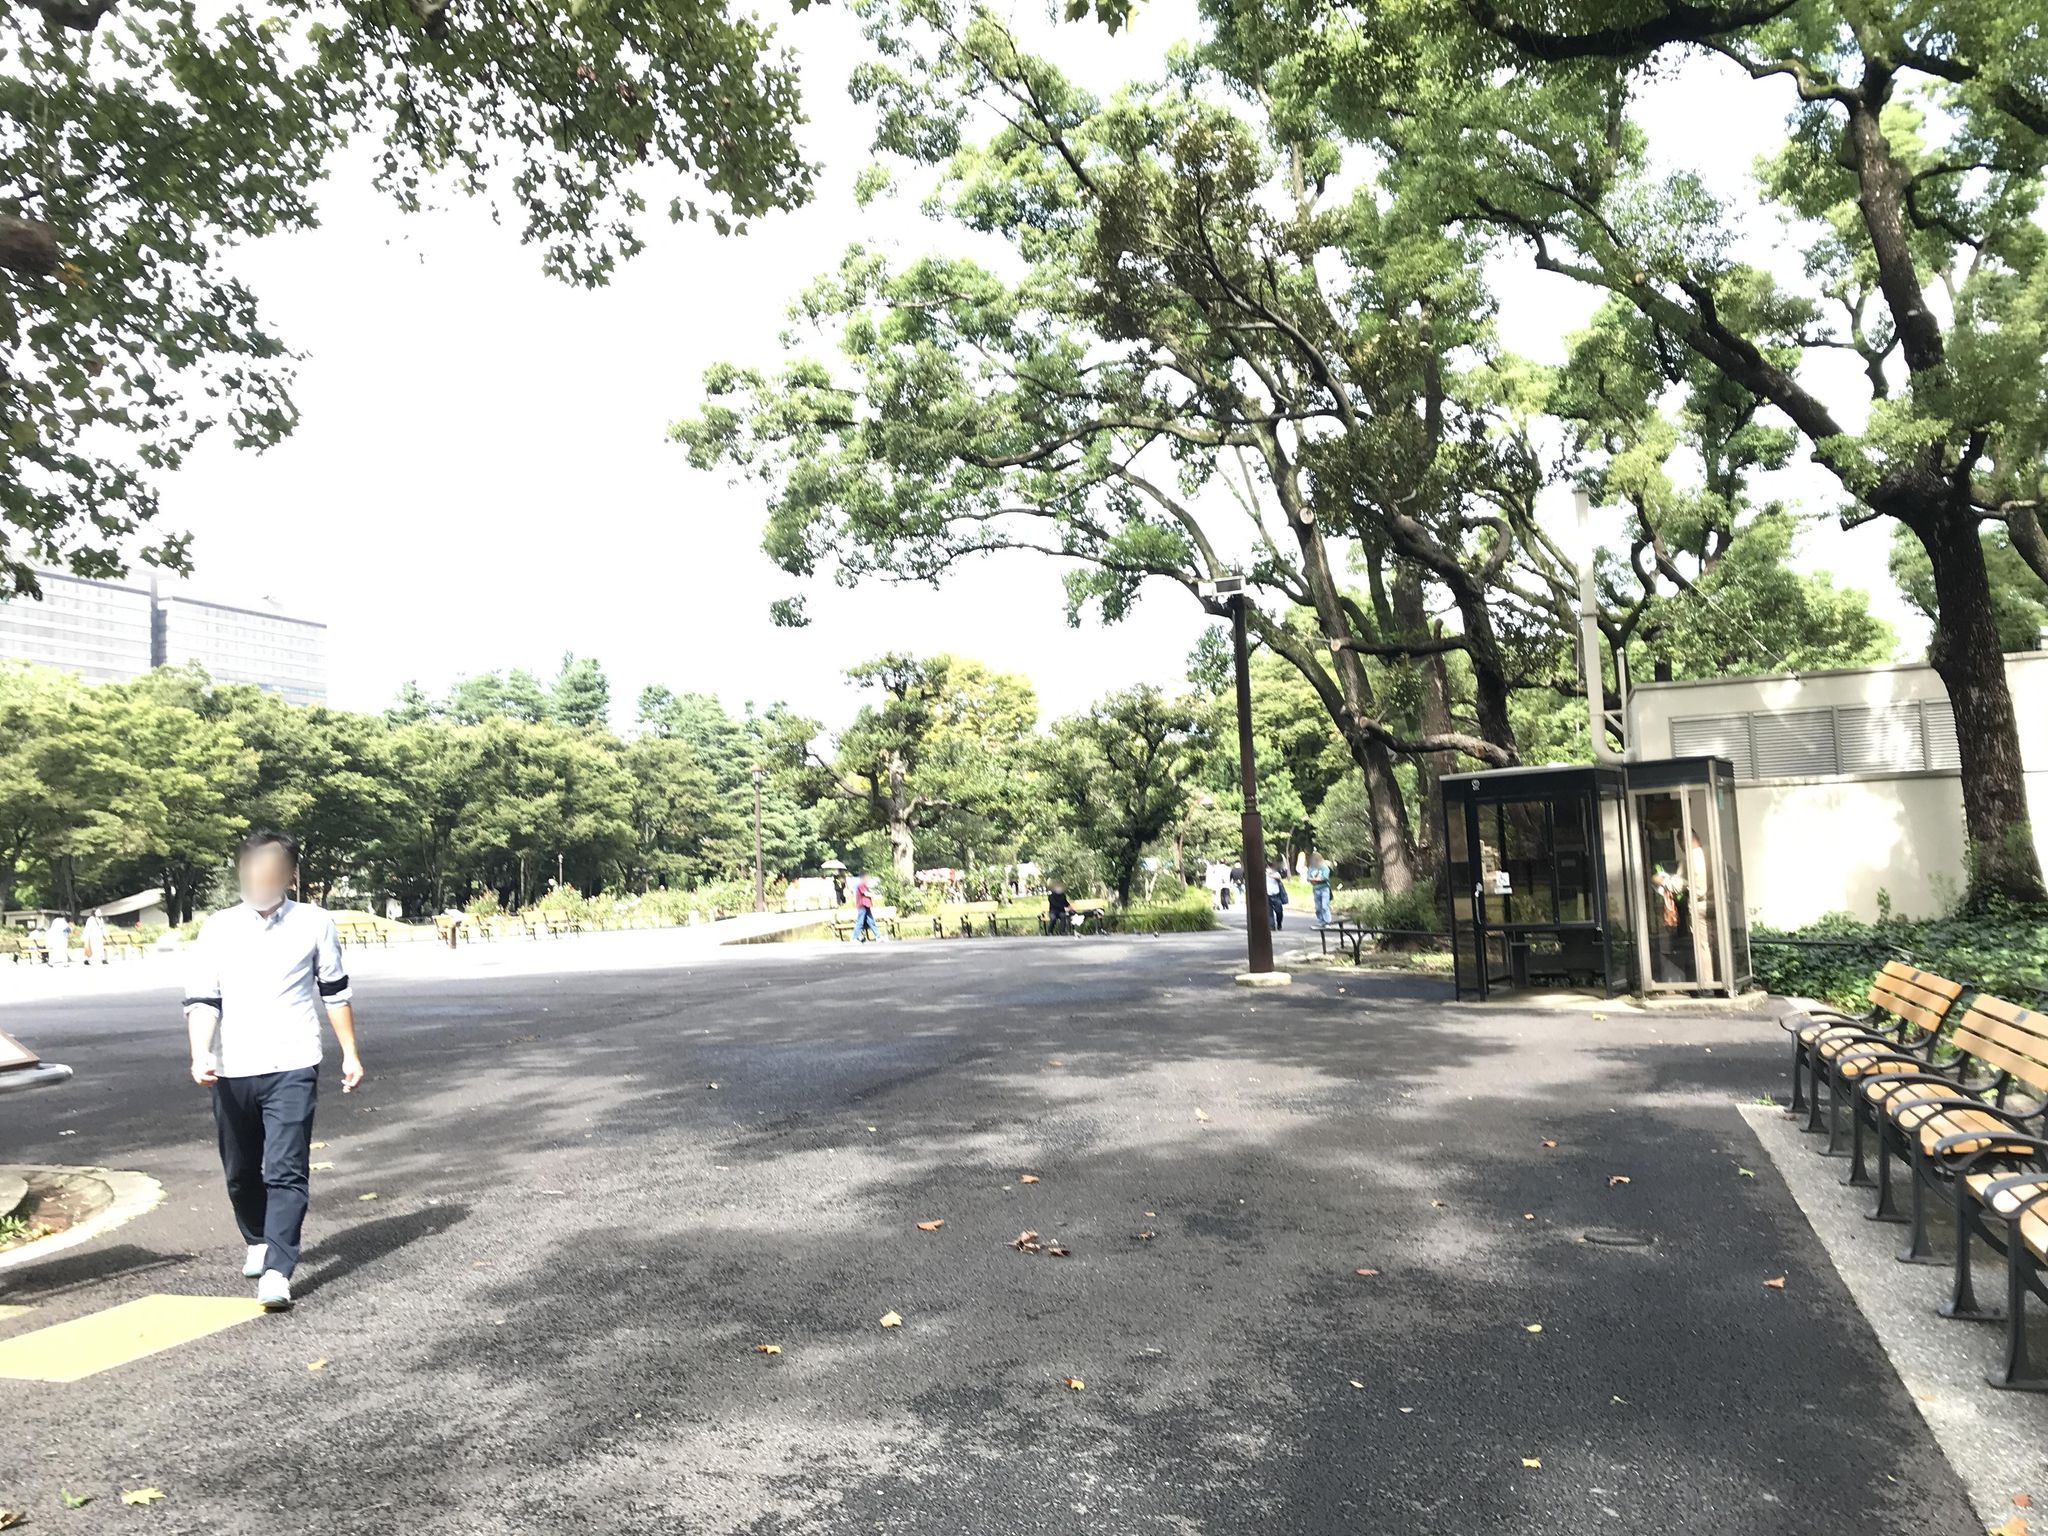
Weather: clear
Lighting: day
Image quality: good
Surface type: walking surface
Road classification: footway, pedestrian
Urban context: urban centre
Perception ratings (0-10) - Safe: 4.53, Lively: 4.09, Beautiful: 8.01, Boring: 3.31, Depressing: 2.92, Wealthy: 4.22